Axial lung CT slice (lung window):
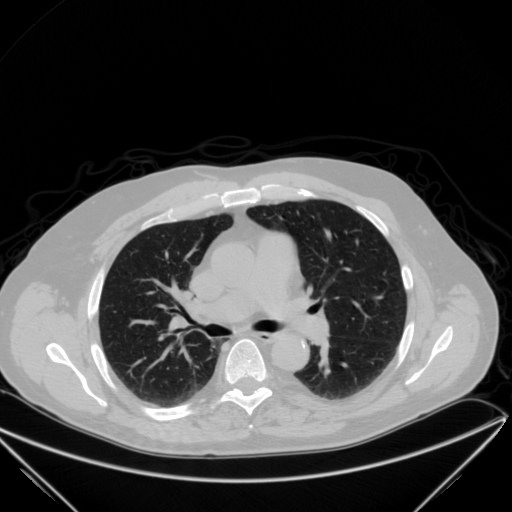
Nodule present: no